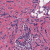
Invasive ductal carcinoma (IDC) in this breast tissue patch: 1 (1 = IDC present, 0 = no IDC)